Question: I'm trying to draw a DISC Personality Test chart. So far, by looking up some tutorials, I maneged to draw a basic line chart with empty points like this:

But I wanted to draw a line chart with filled data points. How can I do this?
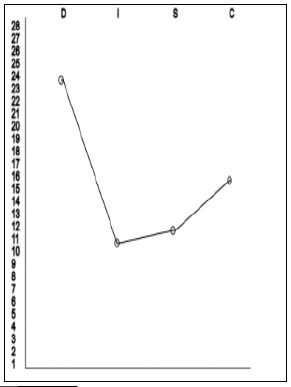
Answer: Using Chart.js v3.9:
It can be done with 'pointBackgroundColor' propety:
'''
type: "line",
data: {
labels: ['', 'D', 'I', 'S', 'C', ''],
datasets: [{
label: 'myLabel',
data: myData,
borderColor:'#FF82E2',
pointBorderWidth: 2,
pointRadius: 6.25,
pointBackgroundColor: "#FF82E2", //
pointBorderColor: "#FF82E2"
}]
}
'''
ref: <URL>